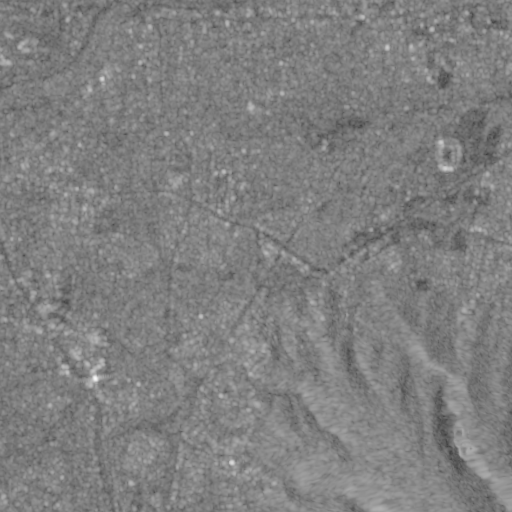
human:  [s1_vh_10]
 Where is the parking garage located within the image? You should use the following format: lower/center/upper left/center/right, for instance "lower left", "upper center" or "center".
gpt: The parking garage is located in the center left of the image.
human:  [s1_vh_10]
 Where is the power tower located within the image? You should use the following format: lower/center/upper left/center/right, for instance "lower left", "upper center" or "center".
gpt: The power tower is located in the lower left of the image.
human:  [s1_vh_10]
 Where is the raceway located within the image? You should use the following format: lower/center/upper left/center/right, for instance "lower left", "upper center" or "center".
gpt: The raceway is located in the center right of the image.
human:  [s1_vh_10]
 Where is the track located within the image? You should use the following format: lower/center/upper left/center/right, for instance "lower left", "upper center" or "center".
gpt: The track is located in the center right of the image.
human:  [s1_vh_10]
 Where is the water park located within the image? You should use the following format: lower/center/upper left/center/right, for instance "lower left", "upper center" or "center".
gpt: The water park is located in the upper left of the image.
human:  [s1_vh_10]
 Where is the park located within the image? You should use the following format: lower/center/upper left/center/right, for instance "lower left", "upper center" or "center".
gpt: There is no park in the image.

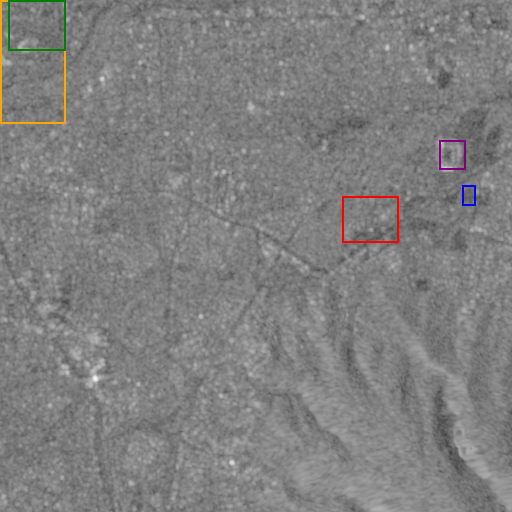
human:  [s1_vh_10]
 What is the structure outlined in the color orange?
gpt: The structure outlined in orange is a park.
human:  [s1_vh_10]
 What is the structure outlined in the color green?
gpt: The structure outlined in green is a parking lot.
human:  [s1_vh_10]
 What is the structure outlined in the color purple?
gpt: The structure outlined in purple is a stadium.
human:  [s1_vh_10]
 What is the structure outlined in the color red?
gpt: The structure outlined in red is a theme park.
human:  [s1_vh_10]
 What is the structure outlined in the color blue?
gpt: The structure outlined in blue is a track.
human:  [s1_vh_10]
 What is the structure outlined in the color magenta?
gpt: There is no magenta outline.